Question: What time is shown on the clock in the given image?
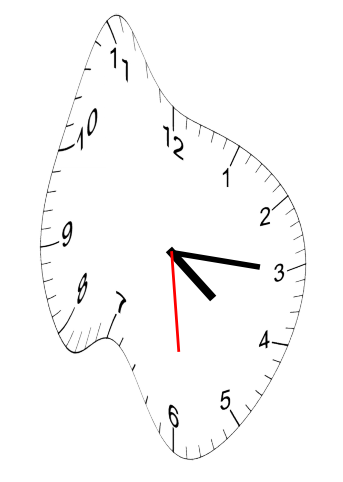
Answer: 04:15:29